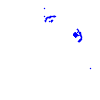
Particle: electron